Question: I need upload image with model. But editorfor showing a different html control.

Model
'''
<Required(ErrorMessage:="Logo is Required")>
<DataType(DataType.Upload)>
<Display(Name:="Logo", ResourceType:=GetType(RestaurantModelStrings))>
Public Property Logo As HttpPostedFileBase
'''
View
'''
@Html.EditorFor(Function(m) m.Logo)
'''
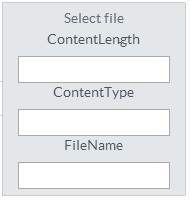
Answer: Use 'TextBoxFor' like this:
'''
@Html.TextBoxFor(Function(m) m.Logo, new { type = "file" })
'''